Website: home-depot
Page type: cart
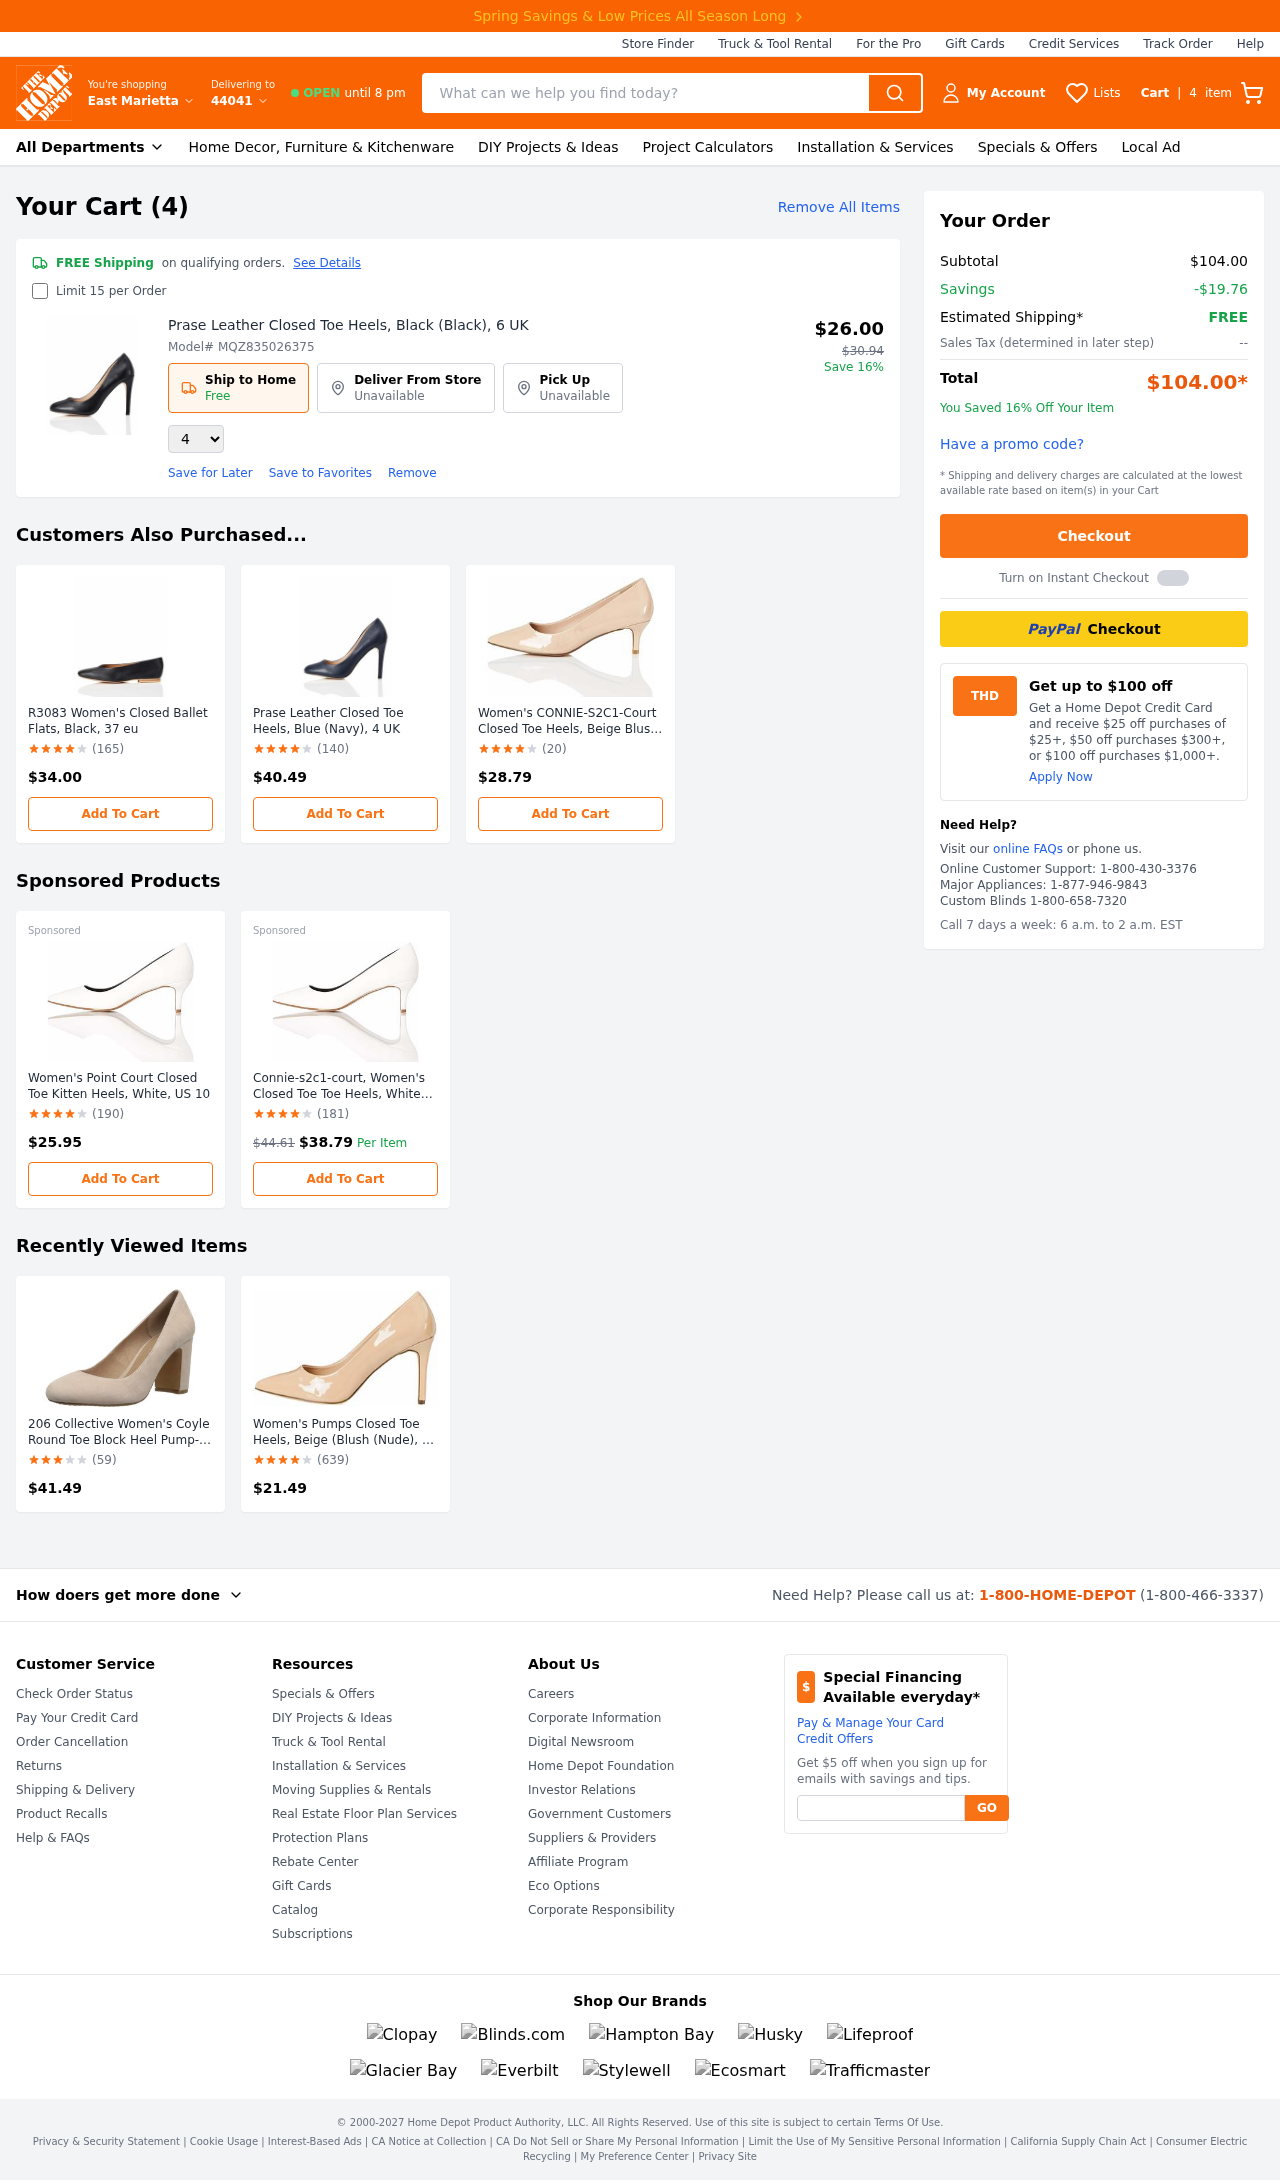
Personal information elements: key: PII_POSTCODE
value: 44041
Product elements: key: PRODUCT1_NAME
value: Prase Leather Closed Toe Heels, Black (Black), 6 UK
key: PRODUCT1_PRICE
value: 26
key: PRODUCT1_QUANTITY
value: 4
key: PRODUCT2_NAME
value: R3083 Women's Closed Ballet Flats, Black, 37 eu
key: PRODUCT2_NUM_RATINGS
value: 165
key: PRODUCT2_PRICE
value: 34
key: PRODUCT2_RATING
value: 4.6
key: PRODUCT3_NAME
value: Prase Leather Closed Toe Heels, Blue (Navy), 4 UK
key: PRODUCT3_NUM_RATINGS
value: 140
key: PRODUCT3_PRICE
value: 40.49
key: PRODUCT3_RATING
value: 4.5
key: PRODUCT4_NAME
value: Women's CONNIE-S2C1-Court Closed Toe Heels, Beige Blush Nude, US-0 / Asia Size s
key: PRODUCT4_NUM_RATINGS
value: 20
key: PRODUCT4_PRICE
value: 28.79
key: PRODUCT4_RATING
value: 4.7
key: PRODUCT5_NAME
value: Women's Point Court Closed Toe Kitten Heels, White, US 10
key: PRODUCT5_NUM_RATINGS
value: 190
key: PRODUCT5_PRICE
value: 25.95
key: PRODUCT5_RATING
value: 4.6
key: PRODUCT6_NAME
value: Connie-s2c1-court, Women's Closed Toe Toe Heels, White (White), 5 UK (38 EU)
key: PRODUCT6_NUM_RATINGS
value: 181
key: PRODUCT6_PRICE
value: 38.79
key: PRODUCT6_RATING
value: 4.5
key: PRODUCT7_NAME
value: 206 Collective Women's Coyle Round Toe Block Heel Pump-High, blush suede, 11.5 C/D US
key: PRODUCT7_NUM_RATINGS
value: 59
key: PRODUCT7_PRICE
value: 41.49
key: PRODUCT7_RATING
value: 3.2
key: PRODUCT8_NAME
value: Women's Pumps Closed Toe Heels, Beige (Blush (Nude), 6 UK
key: PRODUCT8_NUM_RATINGS
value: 639
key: PRODUCT8_PRICE
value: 21.49
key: PRODUCT8_RATING
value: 4.7
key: PRODUCT1_ORIGINAL_PRICE
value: $30.94
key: PRODUCT6_ORIGINAL_PRICE
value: $44.61
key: PRODUCT_MODEL_NUMBER
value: MQZ835026375
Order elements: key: ORDER_NUM_ITEMS
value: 4
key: ORDER_SUBTOTAL
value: $104.00
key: ORDER_SAVINGS
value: -$19.76
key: ORDER_TOTAL
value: $104.00*
Search elements: key: HEADER_SEARCH
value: What can we help you find today?